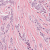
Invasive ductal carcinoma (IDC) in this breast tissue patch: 1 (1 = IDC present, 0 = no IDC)